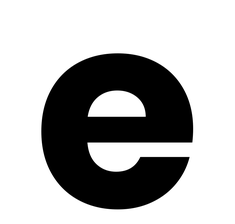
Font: Poppins-Bold